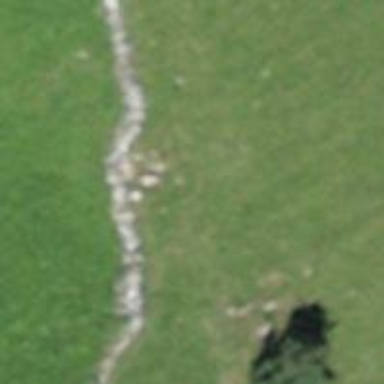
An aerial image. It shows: Dry stone wall barrier.